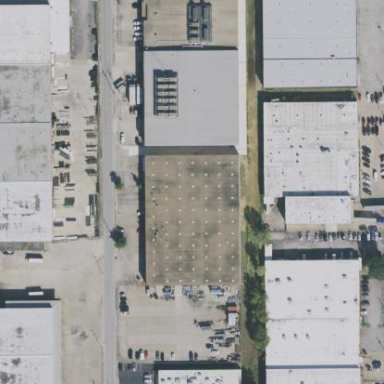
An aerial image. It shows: Warehouse.